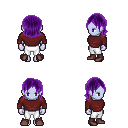
a pixel art fantasy rpg character, female body template, dark elf, purple skin, maroon long-sleeve shirt, white pants, purple long bangs hairstyle, maroon shoes, four views (front, back, left, right), 2x2 character sprite sheet, small pixel art, hard edges, no anti-aliasing